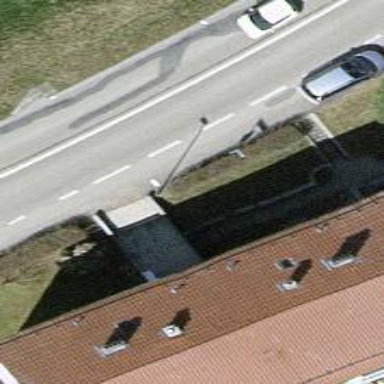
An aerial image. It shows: Bus stop with platform for public transport.